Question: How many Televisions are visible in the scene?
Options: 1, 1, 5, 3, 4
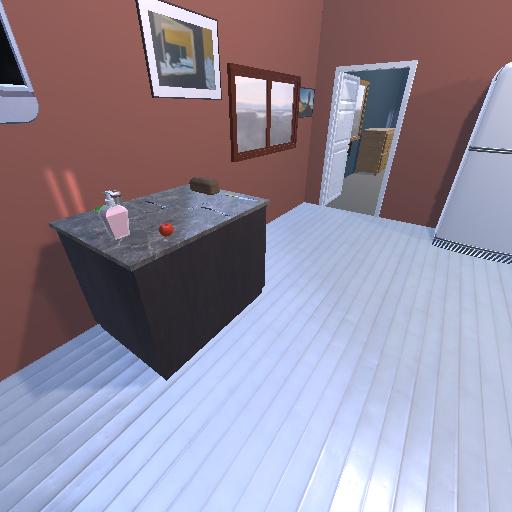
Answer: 1